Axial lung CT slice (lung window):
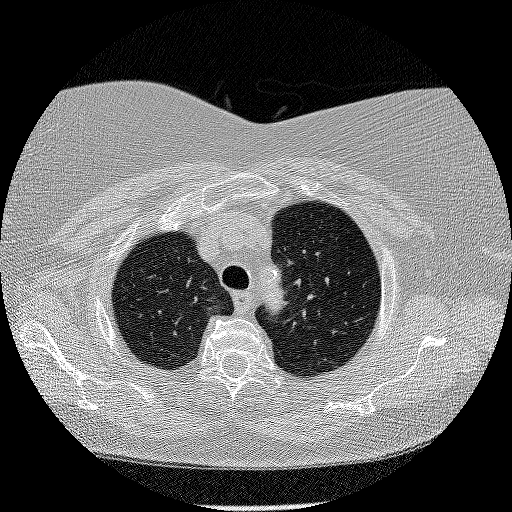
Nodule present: no